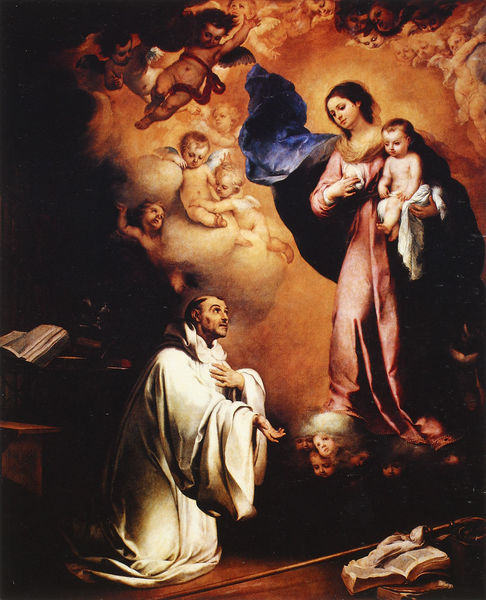
Titel: Die Vision des hl. Bernhard
Künstler: Bartolomé Esteban Murillo
Institution: Madrid, Museo del Prado
Schlagwörter: blau, gemälde, hand, himmel, mann, umhang, weiß, wolken, frau, kleid, köpfe, licht, tisch, wolke, falten, gesicht, ärmel, geistlicher, kutte, mantel, kind, mutter, rosa, engel, bücher, stab, baby, hocker, buch, jungfrau, gebet, pult, foliant, jesus, mönch, erscheinung, heiliger, putten, maria, madonna, putti, säugling, tonsur, dominikaner, stifter, beter, heerscharen, christuskind, antonius, hocher, spiegeste